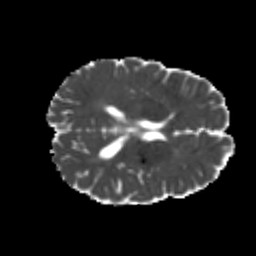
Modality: MD
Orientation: axial
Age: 21
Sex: male
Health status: healthy
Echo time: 0.074 s